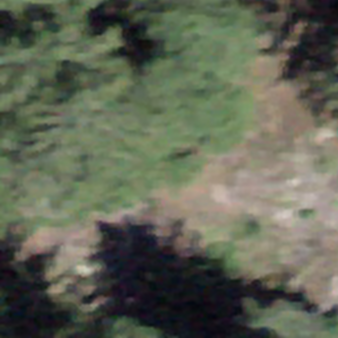
Label: other